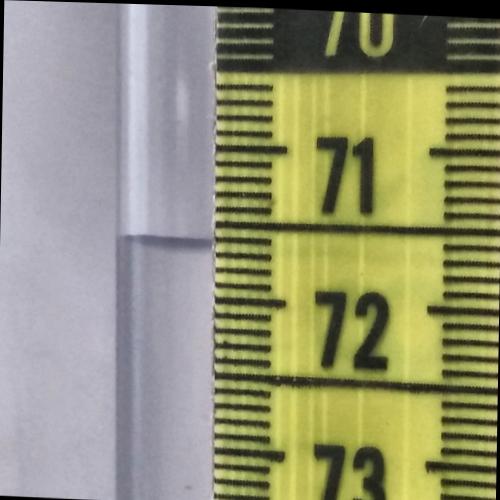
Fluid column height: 71.6 cm